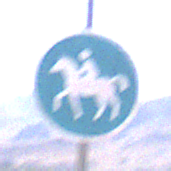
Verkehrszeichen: Reitweg
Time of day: MorningAfternoon
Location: Outdoor (Nature)
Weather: Clear
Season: NotSpecified
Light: Natural